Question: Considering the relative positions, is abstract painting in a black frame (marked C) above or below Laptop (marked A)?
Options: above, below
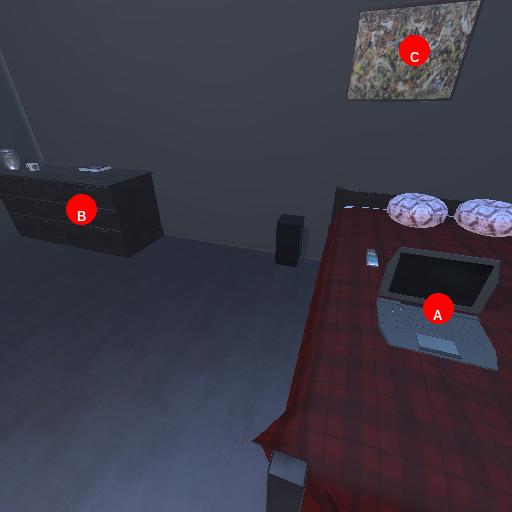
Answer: above